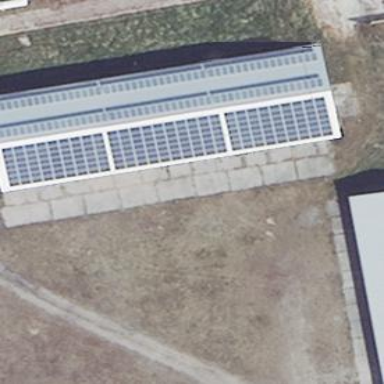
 featuring small solar photovoltaic panel generator with grey-colored roof. The solar panel generator is designed with photovoltaic method and oriented along the roof."